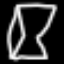
Label: hourglass